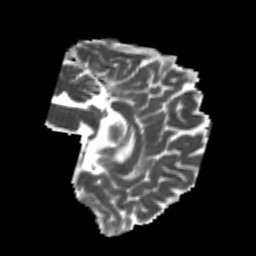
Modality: MD
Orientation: sagittal
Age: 24
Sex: male
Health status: healthy
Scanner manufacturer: philips
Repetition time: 7.388 s
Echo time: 0.08599 s